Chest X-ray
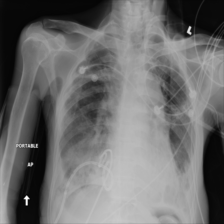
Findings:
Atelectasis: negative
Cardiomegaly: negative
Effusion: negative
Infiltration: negative
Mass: negative
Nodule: negative
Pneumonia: negative
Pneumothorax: negative
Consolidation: negative
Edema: negative
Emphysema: negative
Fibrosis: negative
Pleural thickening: negative
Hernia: negative